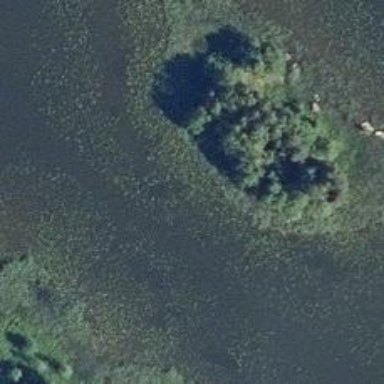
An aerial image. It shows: Islet.